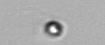
Label: nanoplankton_mix